Question: The new Google Music app looks like it is using the new action bar API's with the split action bar items at the bottom. The cool thing is that it also works on my Nexus S Gingerbread phone, which doesn't have the new ICS API's. So, my question is of course how can I achieve that?

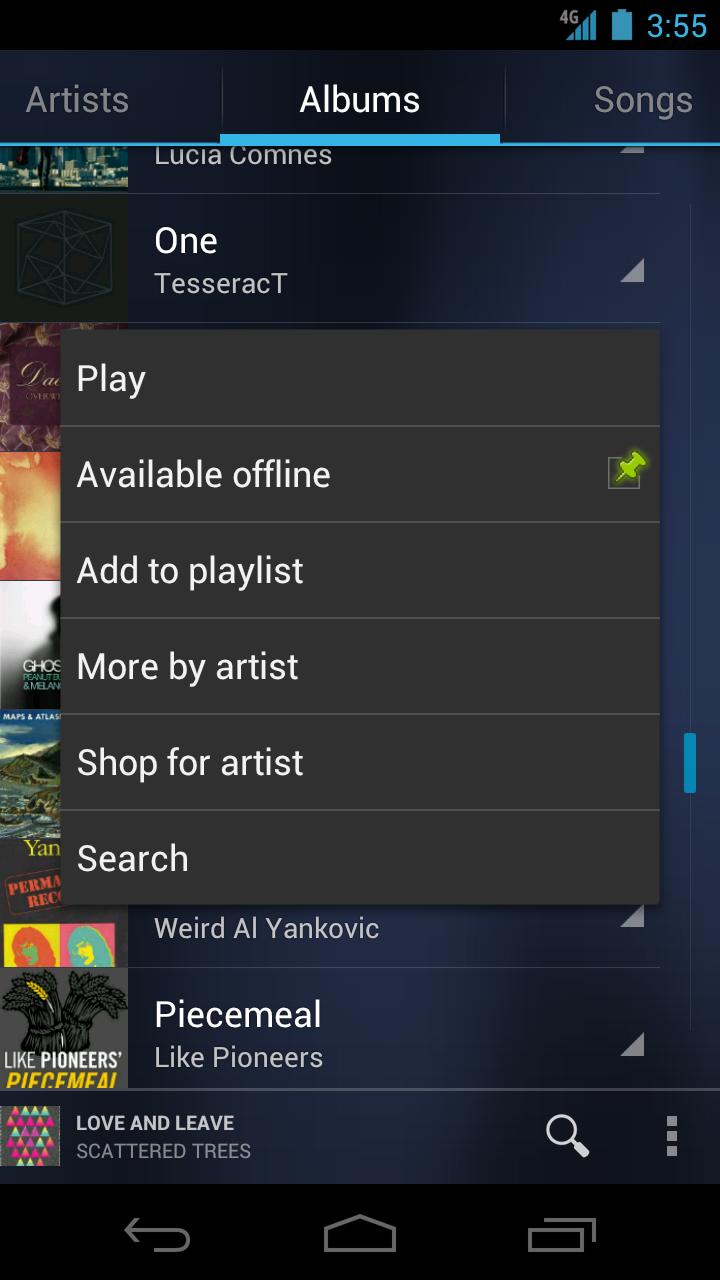
Answer: The Music app's action bar is a custom implementation, not a backport.